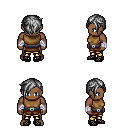
a pixel art fantasy rpg character, male body template, human, dark skin, leather chest armor, gold greaves, gray pixie cut hairstyle, white cloth bandages, ghillies, four views (front, back, left, right), 2x2 character sprite sheet, small pixel art, hard edges, no anti-aliasing